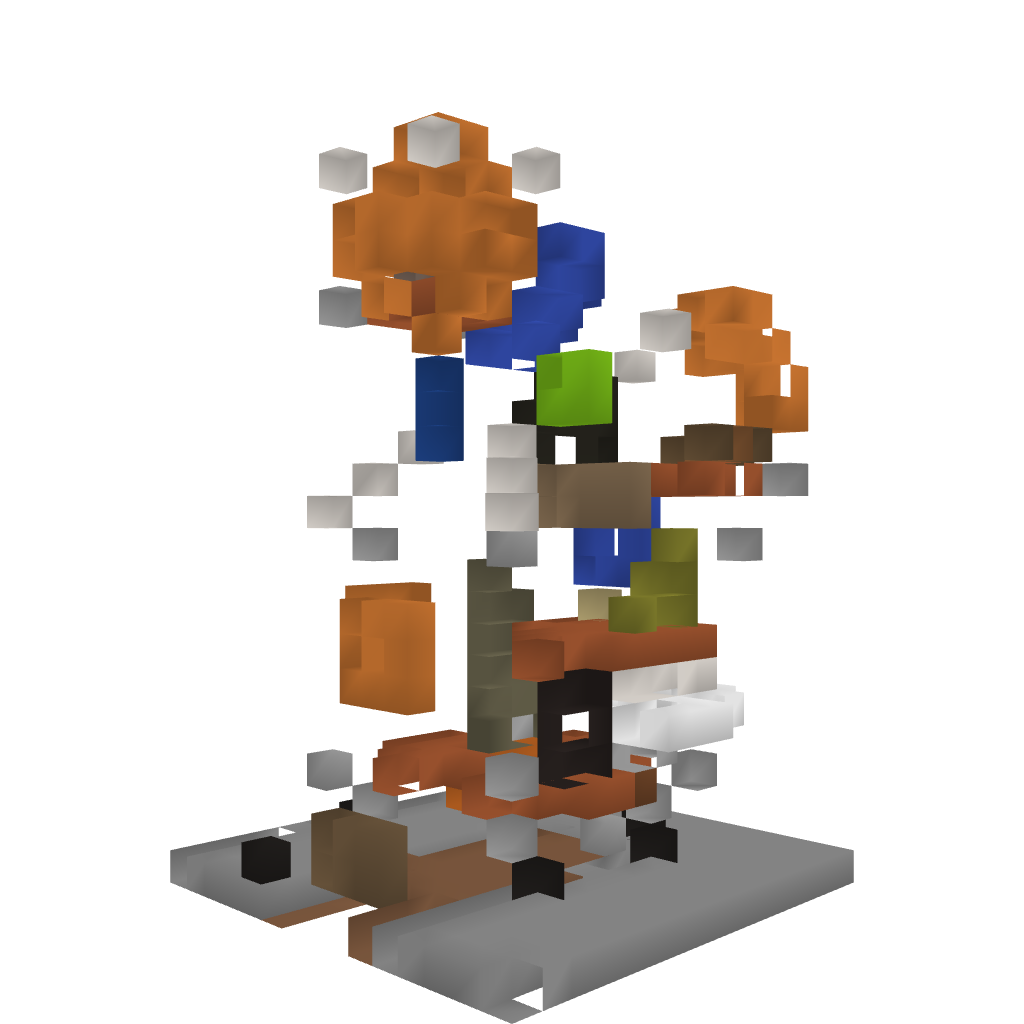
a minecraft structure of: Spheres